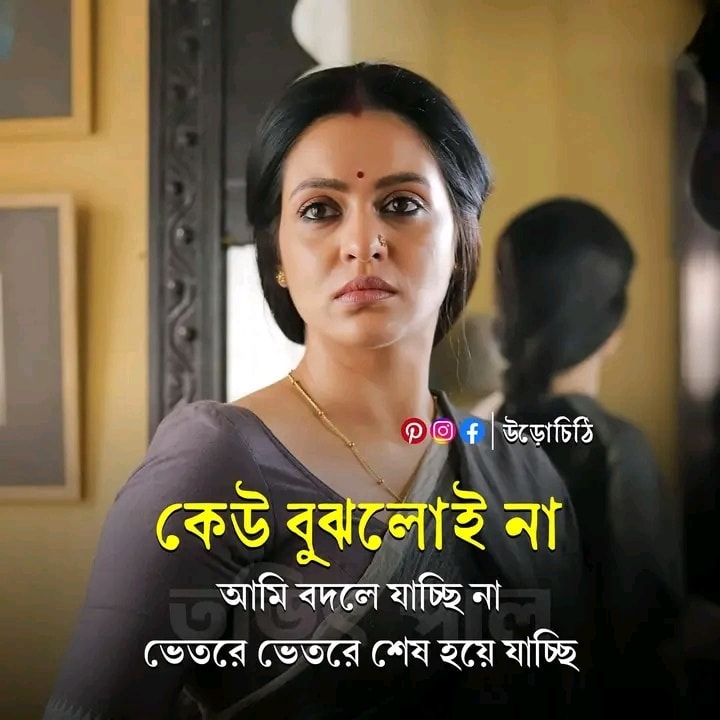
Text: কেউ বুঝলোই না আমি বদলে যাচ্ছি না ভেতরে ভেতরে শেষ হয়ে যাচ্ছি
Label: Non Hate